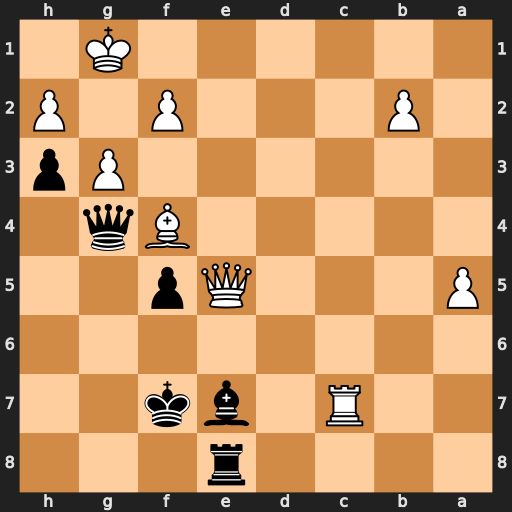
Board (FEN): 4r3/2R1bk2/8/P3Qp2/5Bq1/6Pp/1P3P1P/6K1
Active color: b
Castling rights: -
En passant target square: -
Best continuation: Qd1+ Qe1 Qxe1#